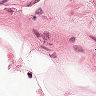
Metastatic tissue present: no